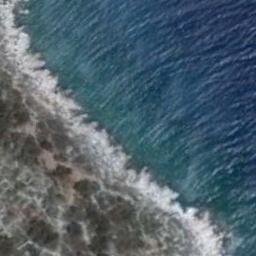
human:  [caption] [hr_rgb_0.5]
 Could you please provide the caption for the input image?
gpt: There are feathered creatures in the sea by the beach .

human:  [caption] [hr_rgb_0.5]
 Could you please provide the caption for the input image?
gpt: Mottled brown, Gray coast and deep blue sea .

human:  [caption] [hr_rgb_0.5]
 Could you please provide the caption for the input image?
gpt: The light blue seawater washes the sparse green plants on the beach .

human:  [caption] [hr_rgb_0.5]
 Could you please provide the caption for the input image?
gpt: The type of beach is rocky coast and the color of the seawater is dark blue .

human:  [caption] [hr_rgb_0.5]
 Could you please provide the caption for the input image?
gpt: Many green plants are on the beach .